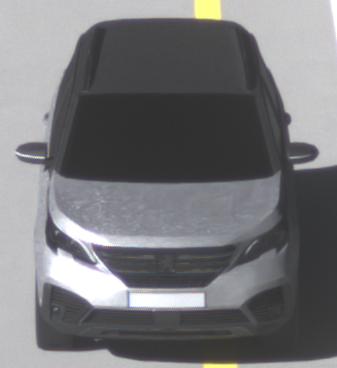
Make: Peugeot
Model: 5008 1.2 PureTech 130 Active
Detailed model: 5008 (II) (03/17 - 09/20)
Model produced from: 2017/03
Model produced until: 2018/07
Doors: 5
Color: white
Road condition: dry road
Daytime: morning or afternoon
Contrast: high contrast